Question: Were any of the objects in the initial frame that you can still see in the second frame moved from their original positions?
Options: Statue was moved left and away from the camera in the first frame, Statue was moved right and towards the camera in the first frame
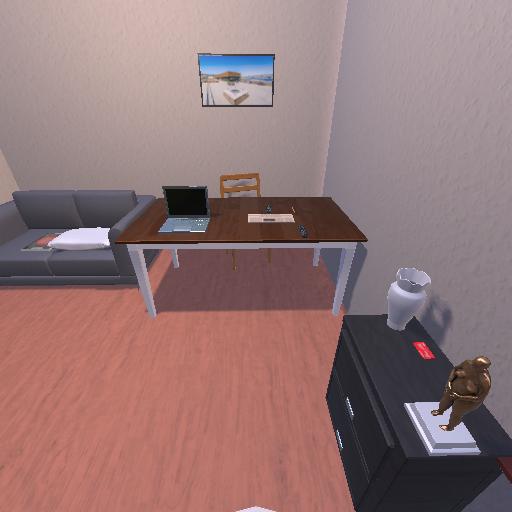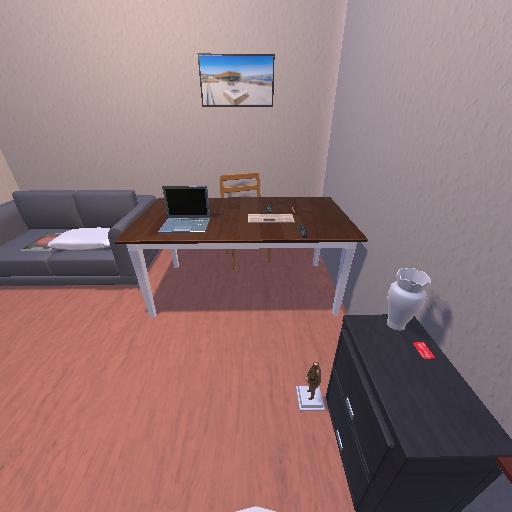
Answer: Statue was moved left and away from the camera in the first frame